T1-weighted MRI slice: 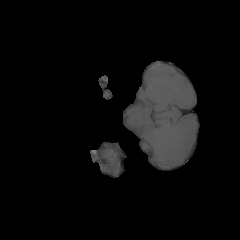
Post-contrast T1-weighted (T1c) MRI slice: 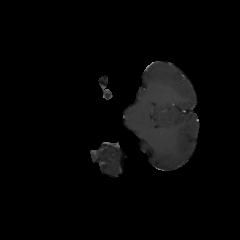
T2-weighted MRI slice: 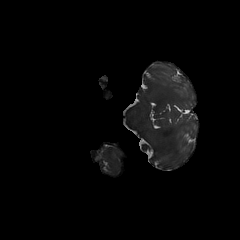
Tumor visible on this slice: no